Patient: sex F, age 58
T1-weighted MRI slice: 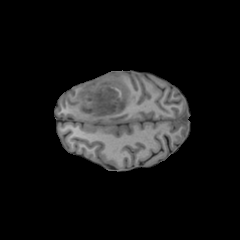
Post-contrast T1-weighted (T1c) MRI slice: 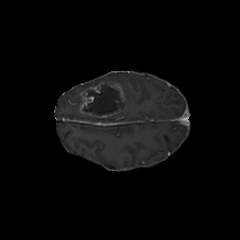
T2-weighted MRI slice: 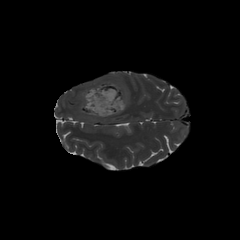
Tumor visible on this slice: yes
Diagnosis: Glioblastoma, IDH-wildtype
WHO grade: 4